Interaction volume radius: 10 \u00c5
Interaction volume height: 20 \u00c5
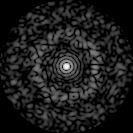
Disorder parameter: 0.8335